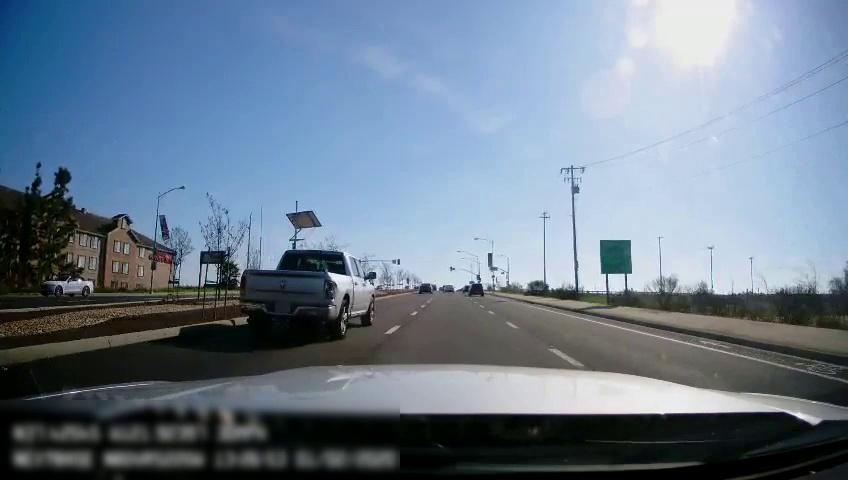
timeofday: Day
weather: Sunny
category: Drivable Space
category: Drivable Space
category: Vehicles | Car
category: Vehicles | Car
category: Vehicles | Car
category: Vehicles | Car
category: Vehicles | Truck
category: Lanes | Alternate Lane
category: Lanes | Current Lane
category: Lanes | Current Lane
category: Lanes | Opposite Lane
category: Traffic | Signs